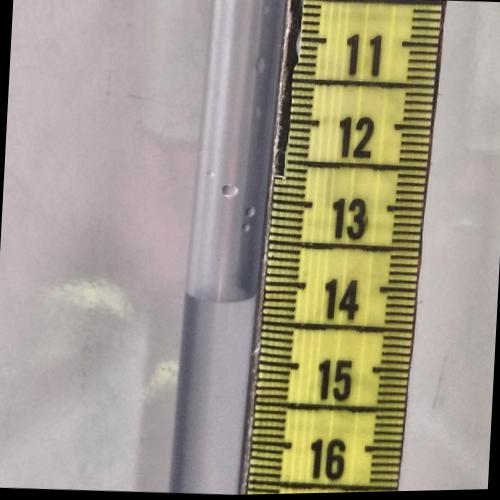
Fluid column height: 14.2 cm